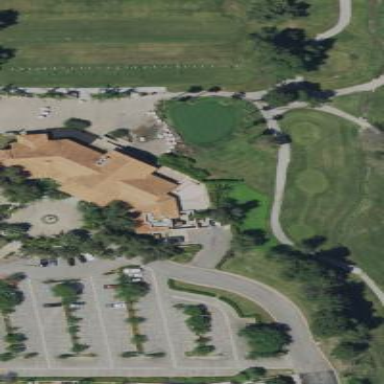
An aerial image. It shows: Clubhouse building at golf course.